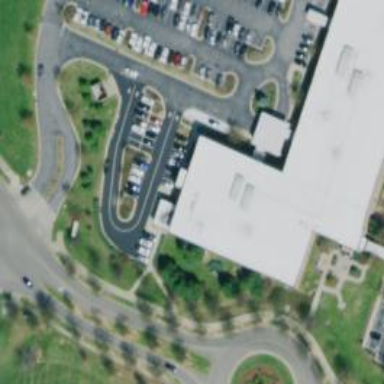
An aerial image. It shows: Healthcare clinic.